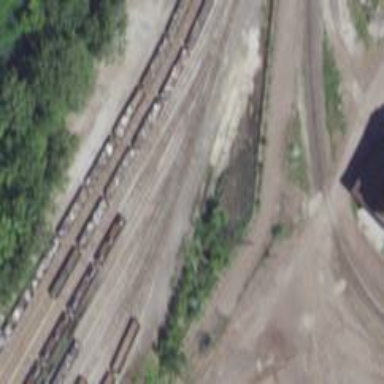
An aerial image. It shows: Railway yard used for servicing trains.